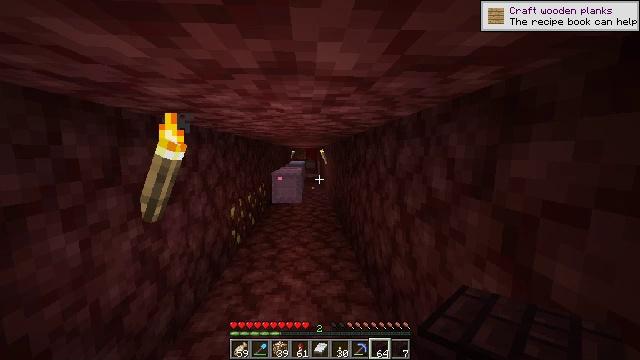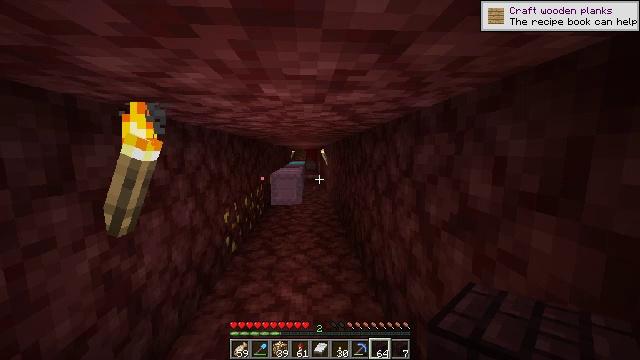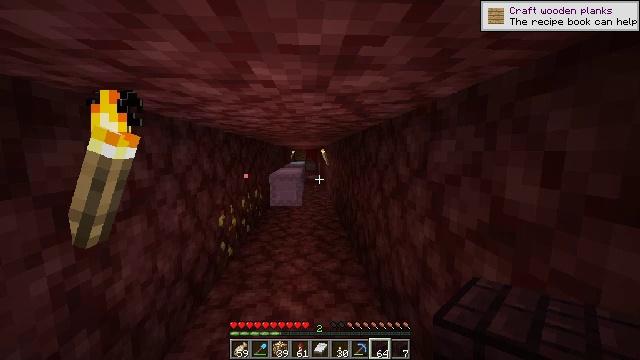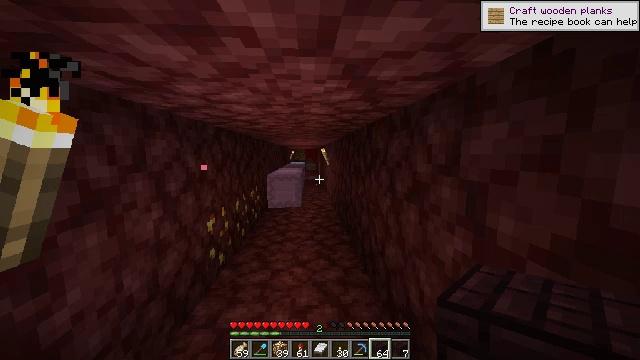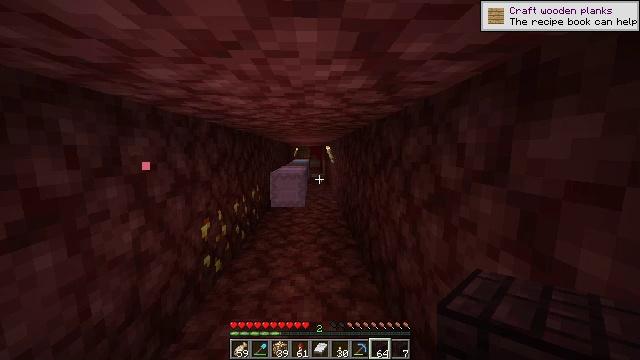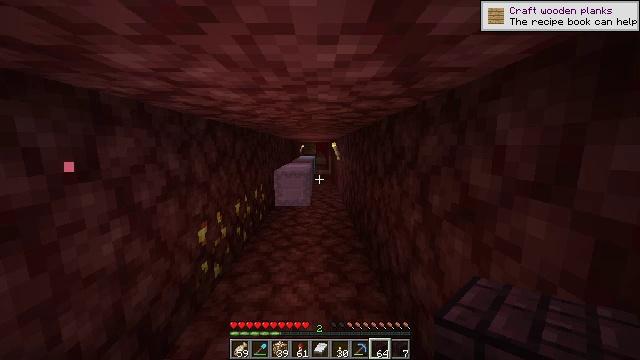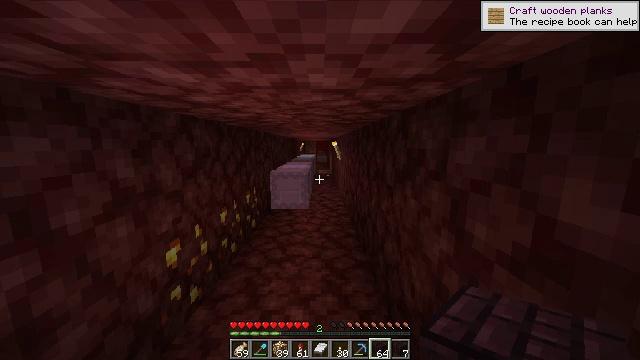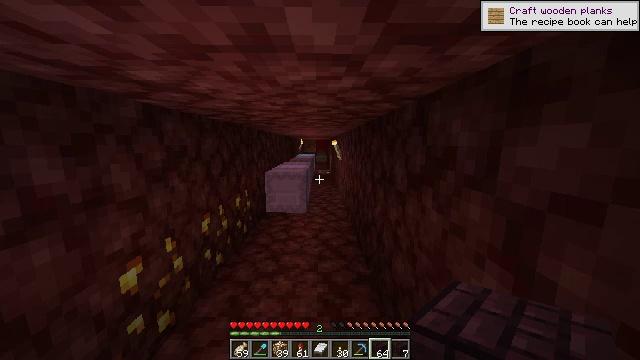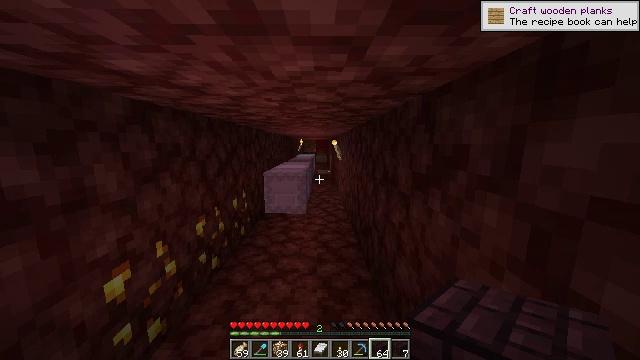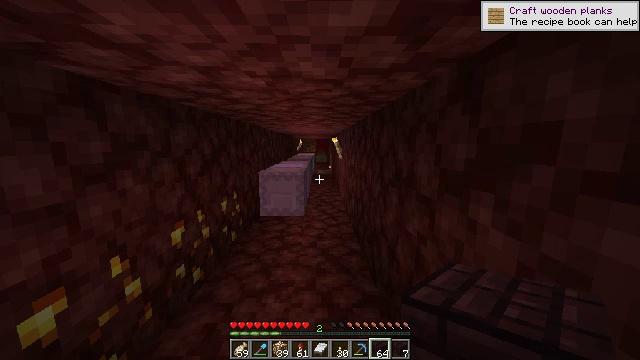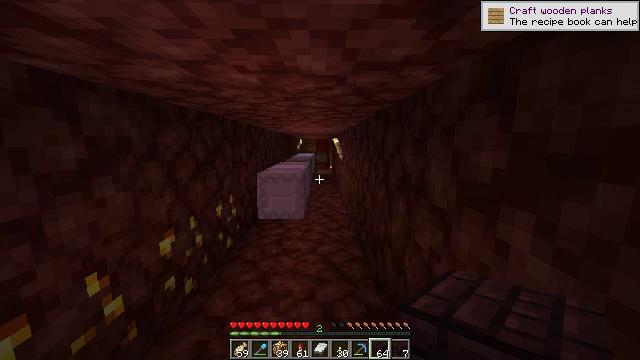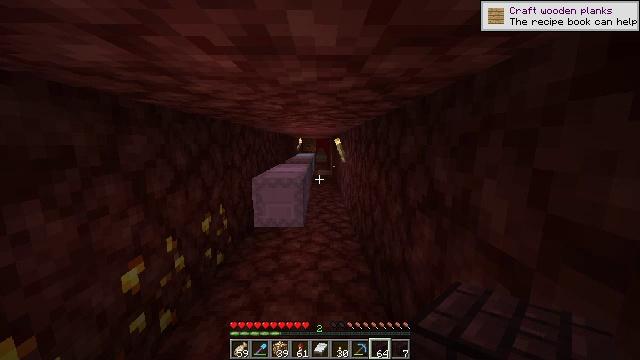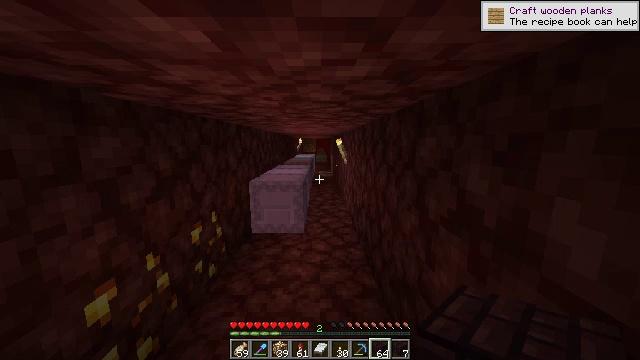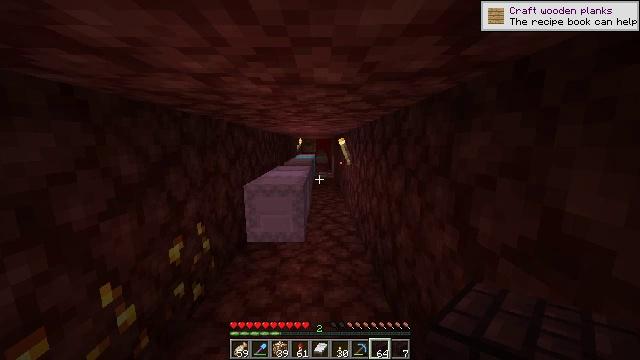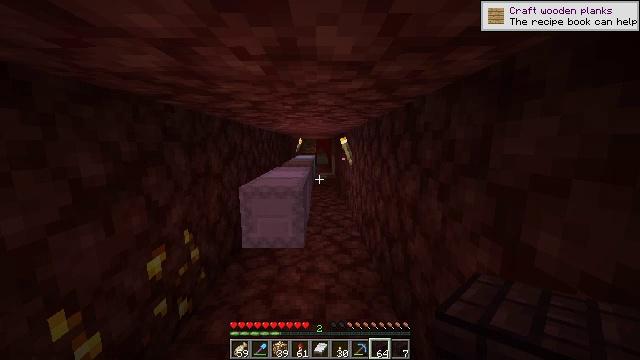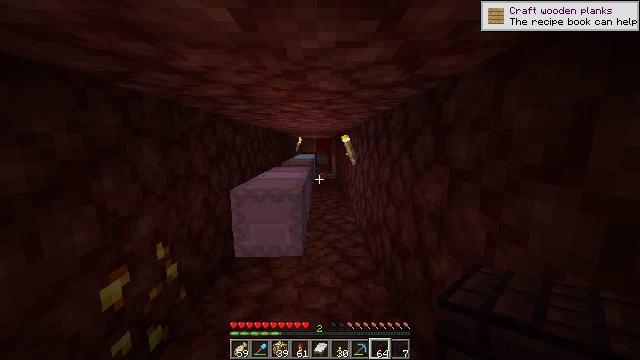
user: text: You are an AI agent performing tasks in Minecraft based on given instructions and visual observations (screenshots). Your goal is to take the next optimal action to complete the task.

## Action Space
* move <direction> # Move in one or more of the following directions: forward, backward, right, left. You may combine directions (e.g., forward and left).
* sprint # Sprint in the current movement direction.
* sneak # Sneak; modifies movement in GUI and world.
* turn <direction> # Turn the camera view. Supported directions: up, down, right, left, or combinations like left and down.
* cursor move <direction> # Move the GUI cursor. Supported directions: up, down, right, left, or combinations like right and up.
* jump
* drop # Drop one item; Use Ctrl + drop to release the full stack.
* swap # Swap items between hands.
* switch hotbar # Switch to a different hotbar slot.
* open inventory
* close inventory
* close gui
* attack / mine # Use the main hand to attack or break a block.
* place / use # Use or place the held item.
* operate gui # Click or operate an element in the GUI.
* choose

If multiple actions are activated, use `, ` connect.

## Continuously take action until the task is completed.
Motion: motion action
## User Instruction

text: Craft a nether brick slab using nether bricks.
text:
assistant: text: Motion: move forward
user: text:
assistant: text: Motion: move forward
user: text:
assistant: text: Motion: move forward
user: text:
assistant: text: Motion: move forward, turn left
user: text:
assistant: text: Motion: move forward, turn left
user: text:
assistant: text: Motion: move forward
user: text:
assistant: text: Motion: move forward
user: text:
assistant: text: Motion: move forward
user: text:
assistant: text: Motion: move forward
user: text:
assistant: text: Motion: move forward
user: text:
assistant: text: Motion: move forward
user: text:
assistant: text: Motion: move forward
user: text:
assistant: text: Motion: move forward
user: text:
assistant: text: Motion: move forward
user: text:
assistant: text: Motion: move forward
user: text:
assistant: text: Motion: move forward
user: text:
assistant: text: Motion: move forward
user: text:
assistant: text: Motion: move forward
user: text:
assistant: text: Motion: move forward
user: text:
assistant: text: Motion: move forward
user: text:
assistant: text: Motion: move forward
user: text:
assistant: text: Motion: move forward
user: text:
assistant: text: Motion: move forward
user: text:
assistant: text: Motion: move forward
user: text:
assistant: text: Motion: move forward
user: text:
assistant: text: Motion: move forward
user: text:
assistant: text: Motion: move forward
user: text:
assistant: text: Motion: move forward
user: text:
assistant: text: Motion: move forward
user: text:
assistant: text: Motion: move forward